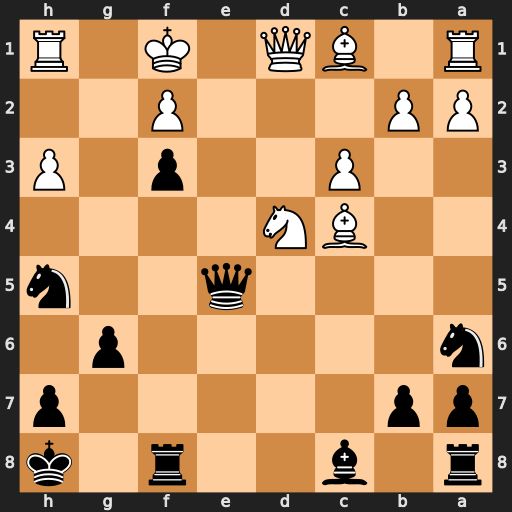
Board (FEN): r1b2r1k/pp5p/n5p1/4q2n/2BN4/2P2p1P/PP3P2/R1BQ1K1R
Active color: b
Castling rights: -
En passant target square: -
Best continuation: Ng3+ Kg1 Nxh1